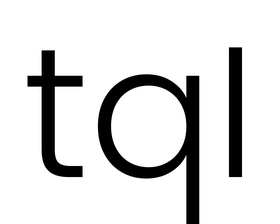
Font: Poppins-Light